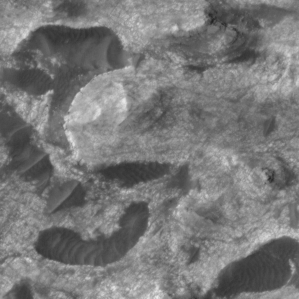
Label: non_frost